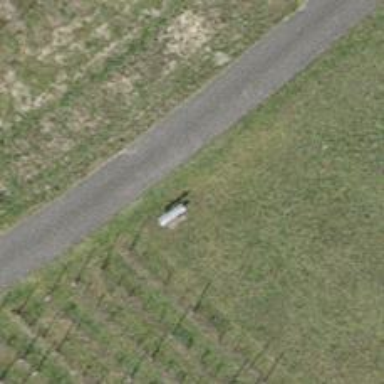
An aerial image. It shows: Bench for seating.